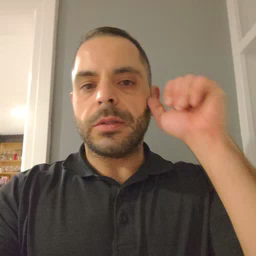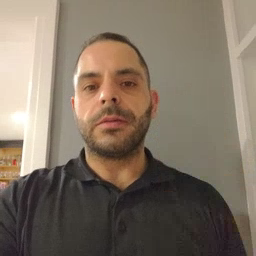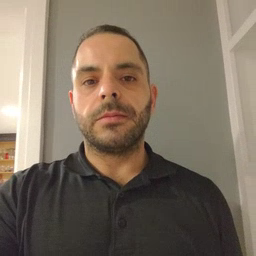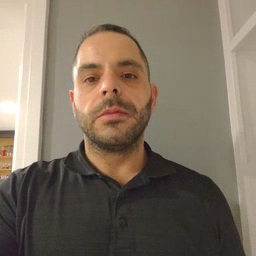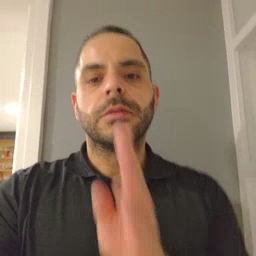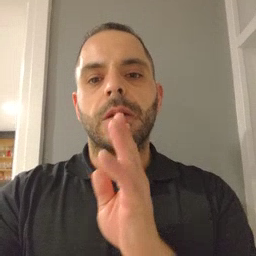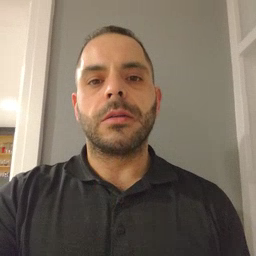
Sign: talk